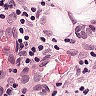
Metastatic tissue present: yes